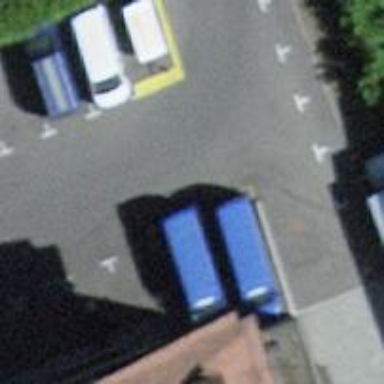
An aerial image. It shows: Charging station.